Question: '''
import numpy as np
from matplotlib import pyplot as plt
data = {'Mon':(0,0.5), 'Tue': (0.7,1), 'Wen': (0.1,0.3), 'Th': (0.3,0.4)
,'Fri':(0.1,0.2),'Sat':(0.1,0.4),'Sun':(0,0)
}
width = 0.5
fig, ax = plt.subplots()
for i, values in enumerate(data.values()):
ymin, ymax = values
ax.axvspan(xmin=i-width/2, xmax=i+width/2, ymin=ymin,ymax=ymax)
ax.grid(True)
#add ticks
ax.set_xticks(np.arange(0,len(data)))
ax.set_xticklabels(data.keys())
ax.set_yticks(np.arange(0,37))
time_list = [
'6:00','6:30','7:00','7:30',
'8:00','8:30','9:00','9:30',
'10:00','10:30','11:00','11:30',
'12:00','12:30','13:00','13:30',
'14:00','14:30','15:00','15:30',
'16:00','16:30','17:00','17:30',
'18:00','18:30','19:00','19:30',
'20:00','20:30','21:00','21:30',
'22:00','22:30','23:00','23:30',
'24:00',
]
ax.set_yticklabels(x for x in time_list)
plt.show()
'''

Hi ! Can anyone tell me how do I set different blocks with different color and name in pyplot?
For example: Block 1 : Mon 6:00-15:00 (color red , name: Accounting 1) , Block 2: Tue 18:30-24:00( color yellow ,name: Spanish 2)
I have tried several ways by using "plt.bar" function and many others from the documentation but they didn't work and I may have done something wrong, can anyone help?
Above is the code and I included the current output img as well.
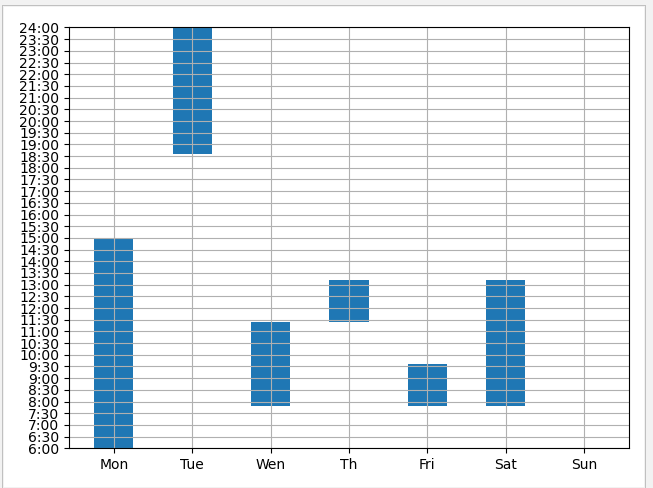
Answer: You can pass a color parameter to 'ax.axvspan()' and use 'ax.text()' to set arbitrary labels. I'll only show that part of your code where I made changes.
The position coordinates that 'ax.text()' takes are data coordinates by default. So we can use the same value for the x-coordinate that we use to draw the rectangle. For the y-coordinate, we have to transform the value from the [0, 1] interval to the data grid. Since we have (24 - 6) * 2 = 36 gridlines, that is the transformation factor. Give or take some offset. To keep the labels within the grid, we can make a case distinction and plot the label beneath the rectangle if there is no space above it.
'''
colors = ['red', 'yellow', 'gray', 'gray', 'gray', 'gray', 'gray']
labels = ['Accounting 1', 'Spanish 2', 'Label 3', 'Label 4', 'Label 5', 'Label 6', '']
fig, ax = plt.subplots(figsize=[15, 12])
for i, values in enumerate(data.values()):
ymin, ymax = values
ax.axvspan(xmin=i-width/2, xmax=i+width/2, ymin=ymin, ymax=ymax,
color=colors[i])
if ymax < 35/36:
label_y = 36 * ymax + 0.25
else:
label_y = 36 * ymin - 1
ax.text(i-width/2, label_y, labels[i], fontsize=16)
'''
<URL>